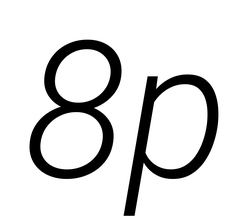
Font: Roboto-Italic_Light_Italic